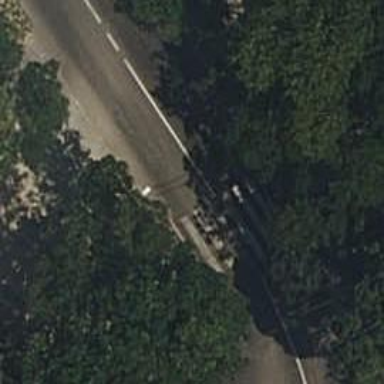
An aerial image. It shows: Uncontrolled crossing on the road.